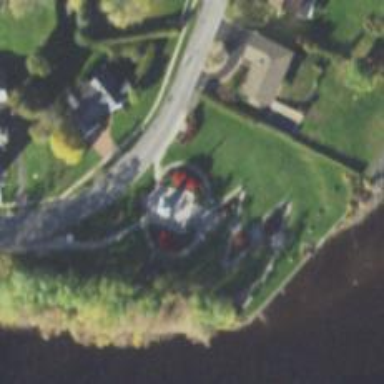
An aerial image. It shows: Memorial featuring statue.